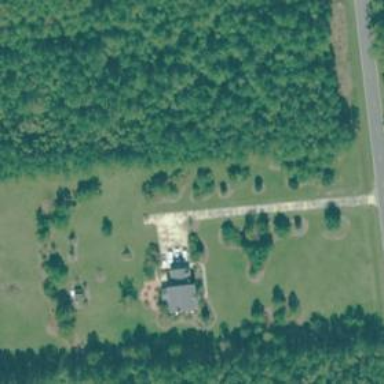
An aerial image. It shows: Driveway leading to service road.